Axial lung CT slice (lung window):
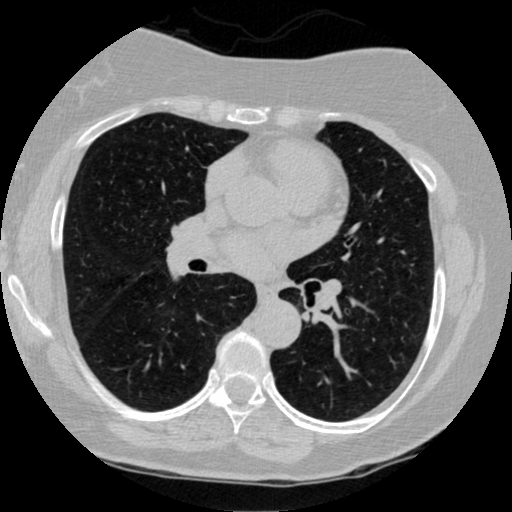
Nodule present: no